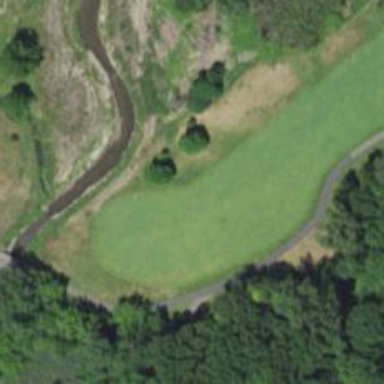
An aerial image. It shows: Golf hole.